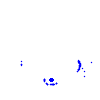
Particle: electron